Field crop: maize
Growth stage: 2
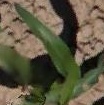
Species: maize